Question: I use the below html.
'''
<!DOCTYPE html>
<html>
<head>
<meta http-equiv="Content-Type" content="text/html; charset=UTF-8">
<meta name="viewport" content="width=device-width, user-scalable=yes"/>
<title>Sample</title>
</head>
<body>
<div style="width: 250px; height: 50px; background: green;">250px</div>
<div style="width: 500px; height: 50px; background: yellow;">500px</div>
<div style="width: 1000px; height: 50px; background: red;">1000px</div>
</body>
</html>
'''
I set UseWideViewPort to true
'''
WebSettings settings = webView.getSettings();
settings.setUseWideViewPort(true);
'''
From what I understand, the div with the 1000px should occupy the entire width, the one with 500px should scale to half the width and the one with 250px should occupy one-fourth the width.
But what really happens is the one with 500px and 1000px goes beyond the screen size. I have attached the screenshot for clarity. I also tried changing 'user-scalable=no' with no effect.
How should I fix this?
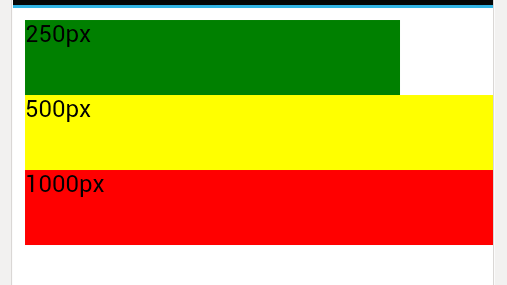
Answer: What is happening is that since you have the
'''
<meta name="viewport" content="width=device-width, user-scalable=yes"/>
'''
and you specify the width in your divs, then an actual value of, say, 1000 pixels is being applied to the div. According to <URL>:
If you want to achieve divs with widths in respect to one another, an easier ruote would be using percentages, something like:
'''
<body>
<div style="width: 25%; height: 50px; background: green;">25%</div>
<div style="width: 50%; height: 50px; background: yellow;">50%</div>
<div style="width: 100%; height: 50px; background: red;">100%</div>
</body>
'''
If you aim to have a 'wide' viewport, like a desktop, you should pass true and not specify a meta tag as mentioned: